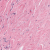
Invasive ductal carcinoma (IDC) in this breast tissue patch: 0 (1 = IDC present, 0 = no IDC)